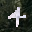
Label: 4